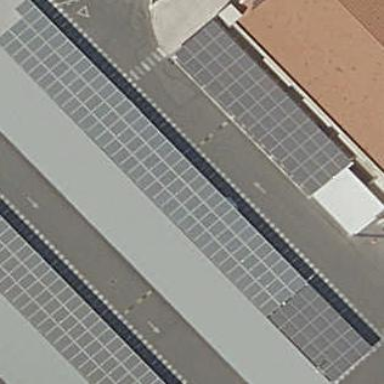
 consisting of solar photovoltaic panels."